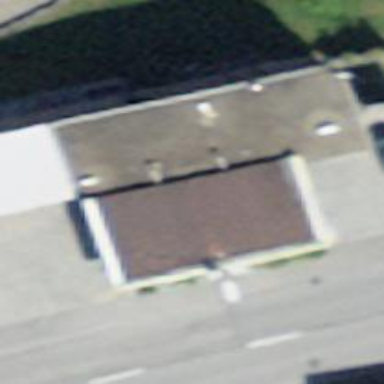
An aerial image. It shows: Fuel station.